Aerial crown-view tile of a tropical tree (Barro Colorado Island, Panama), acquired 20250915:
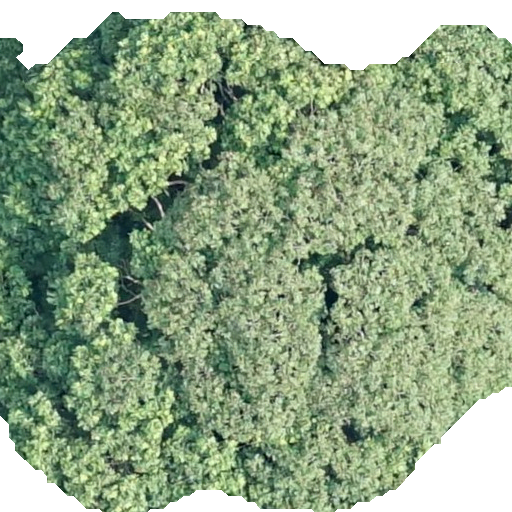
Species: Dipteryx oleifera
GBIF accepted scientific name: Dipteryx oleifera
Crown area: 364.239 m²